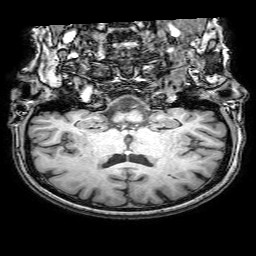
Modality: T1w
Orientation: sagittal
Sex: female
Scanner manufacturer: philips
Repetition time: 0.008113 s
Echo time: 0.00371 s